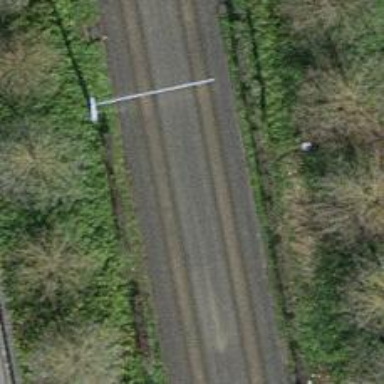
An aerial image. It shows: Tram railway with one track. The railway is electrified with contact lines.